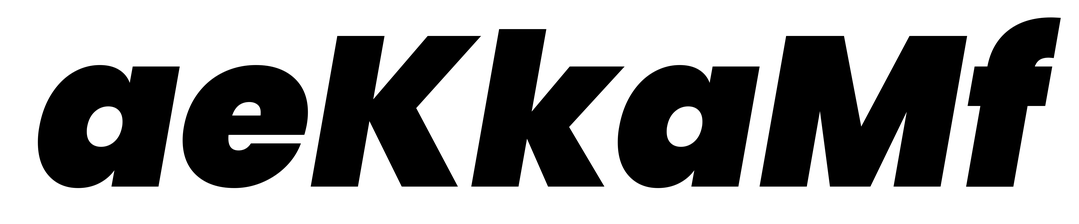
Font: Poppins-BlackItalic